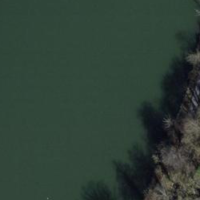
EUNIS habitat code: 15
Species observed at this site:
Prunus padus